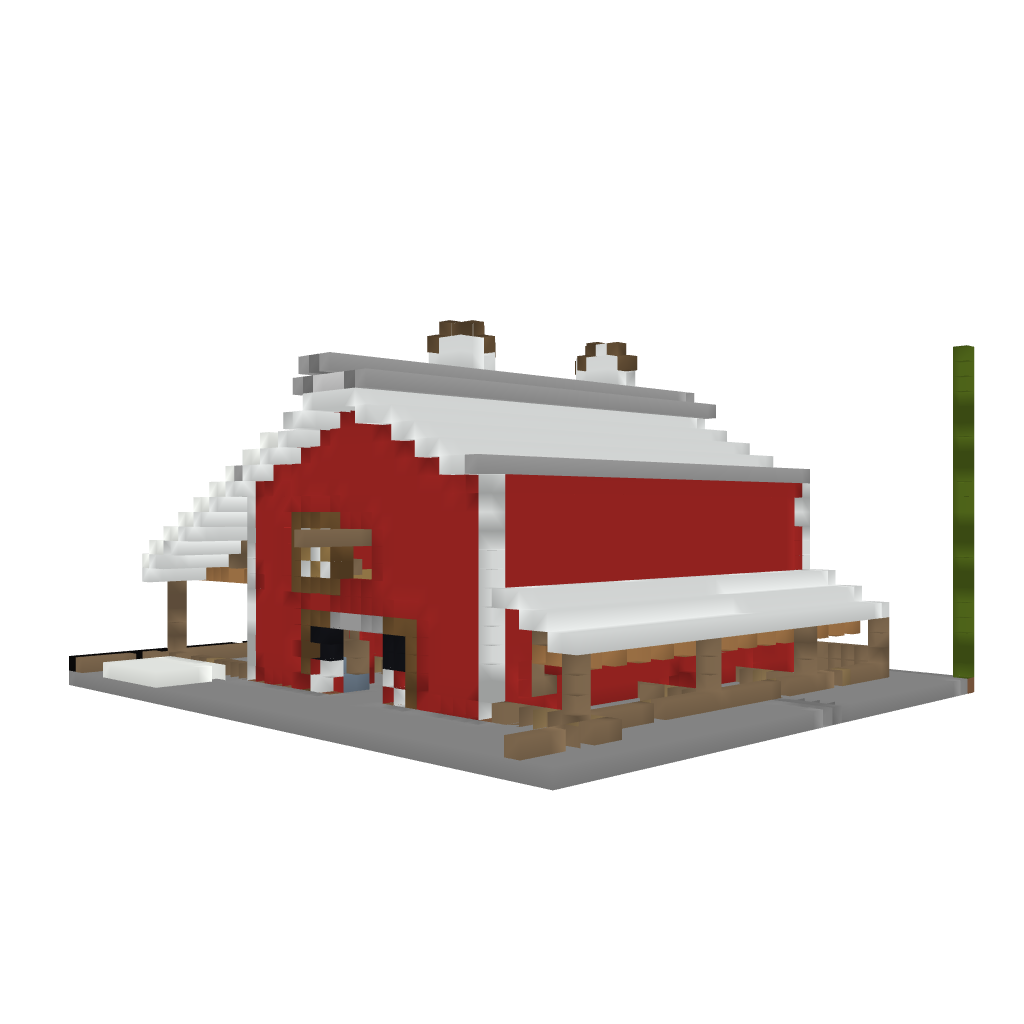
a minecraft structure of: Barn with hay loft